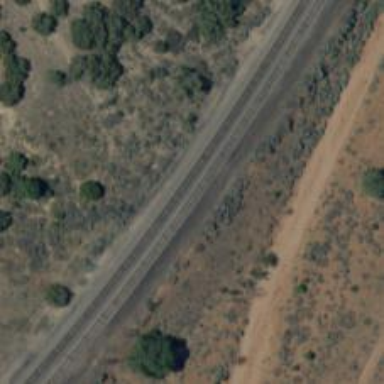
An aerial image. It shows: Railway siding with rails.